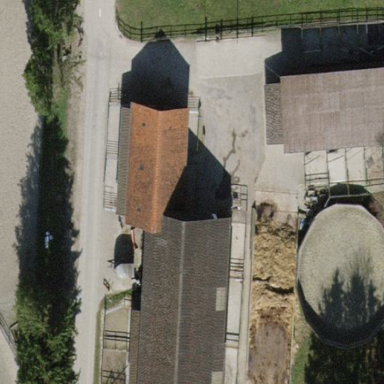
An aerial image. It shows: Stable building.